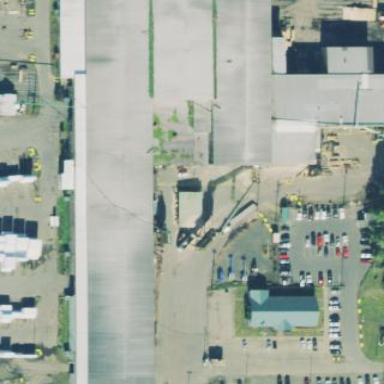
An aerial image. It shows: Building used as sawmill.